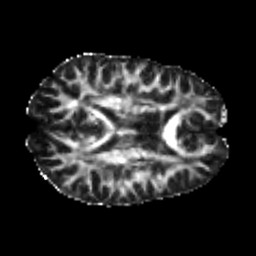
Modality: FA
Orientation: axial
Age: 22
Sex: male
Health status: healthy
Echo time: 0.074 s